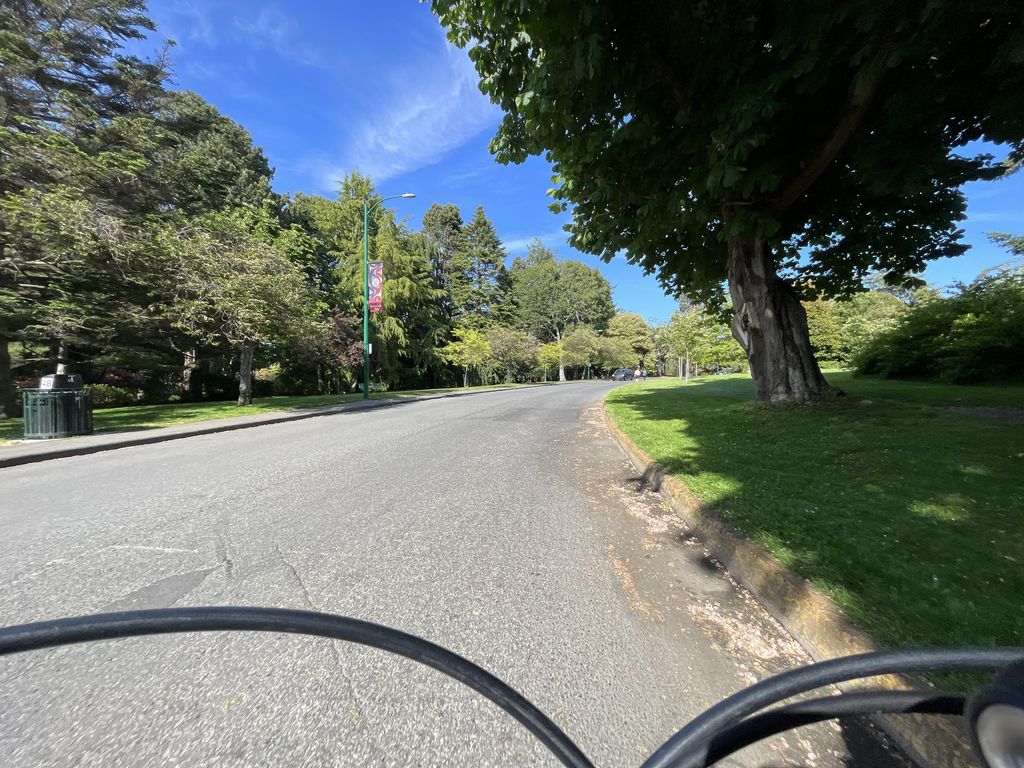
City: victoria